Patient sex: M
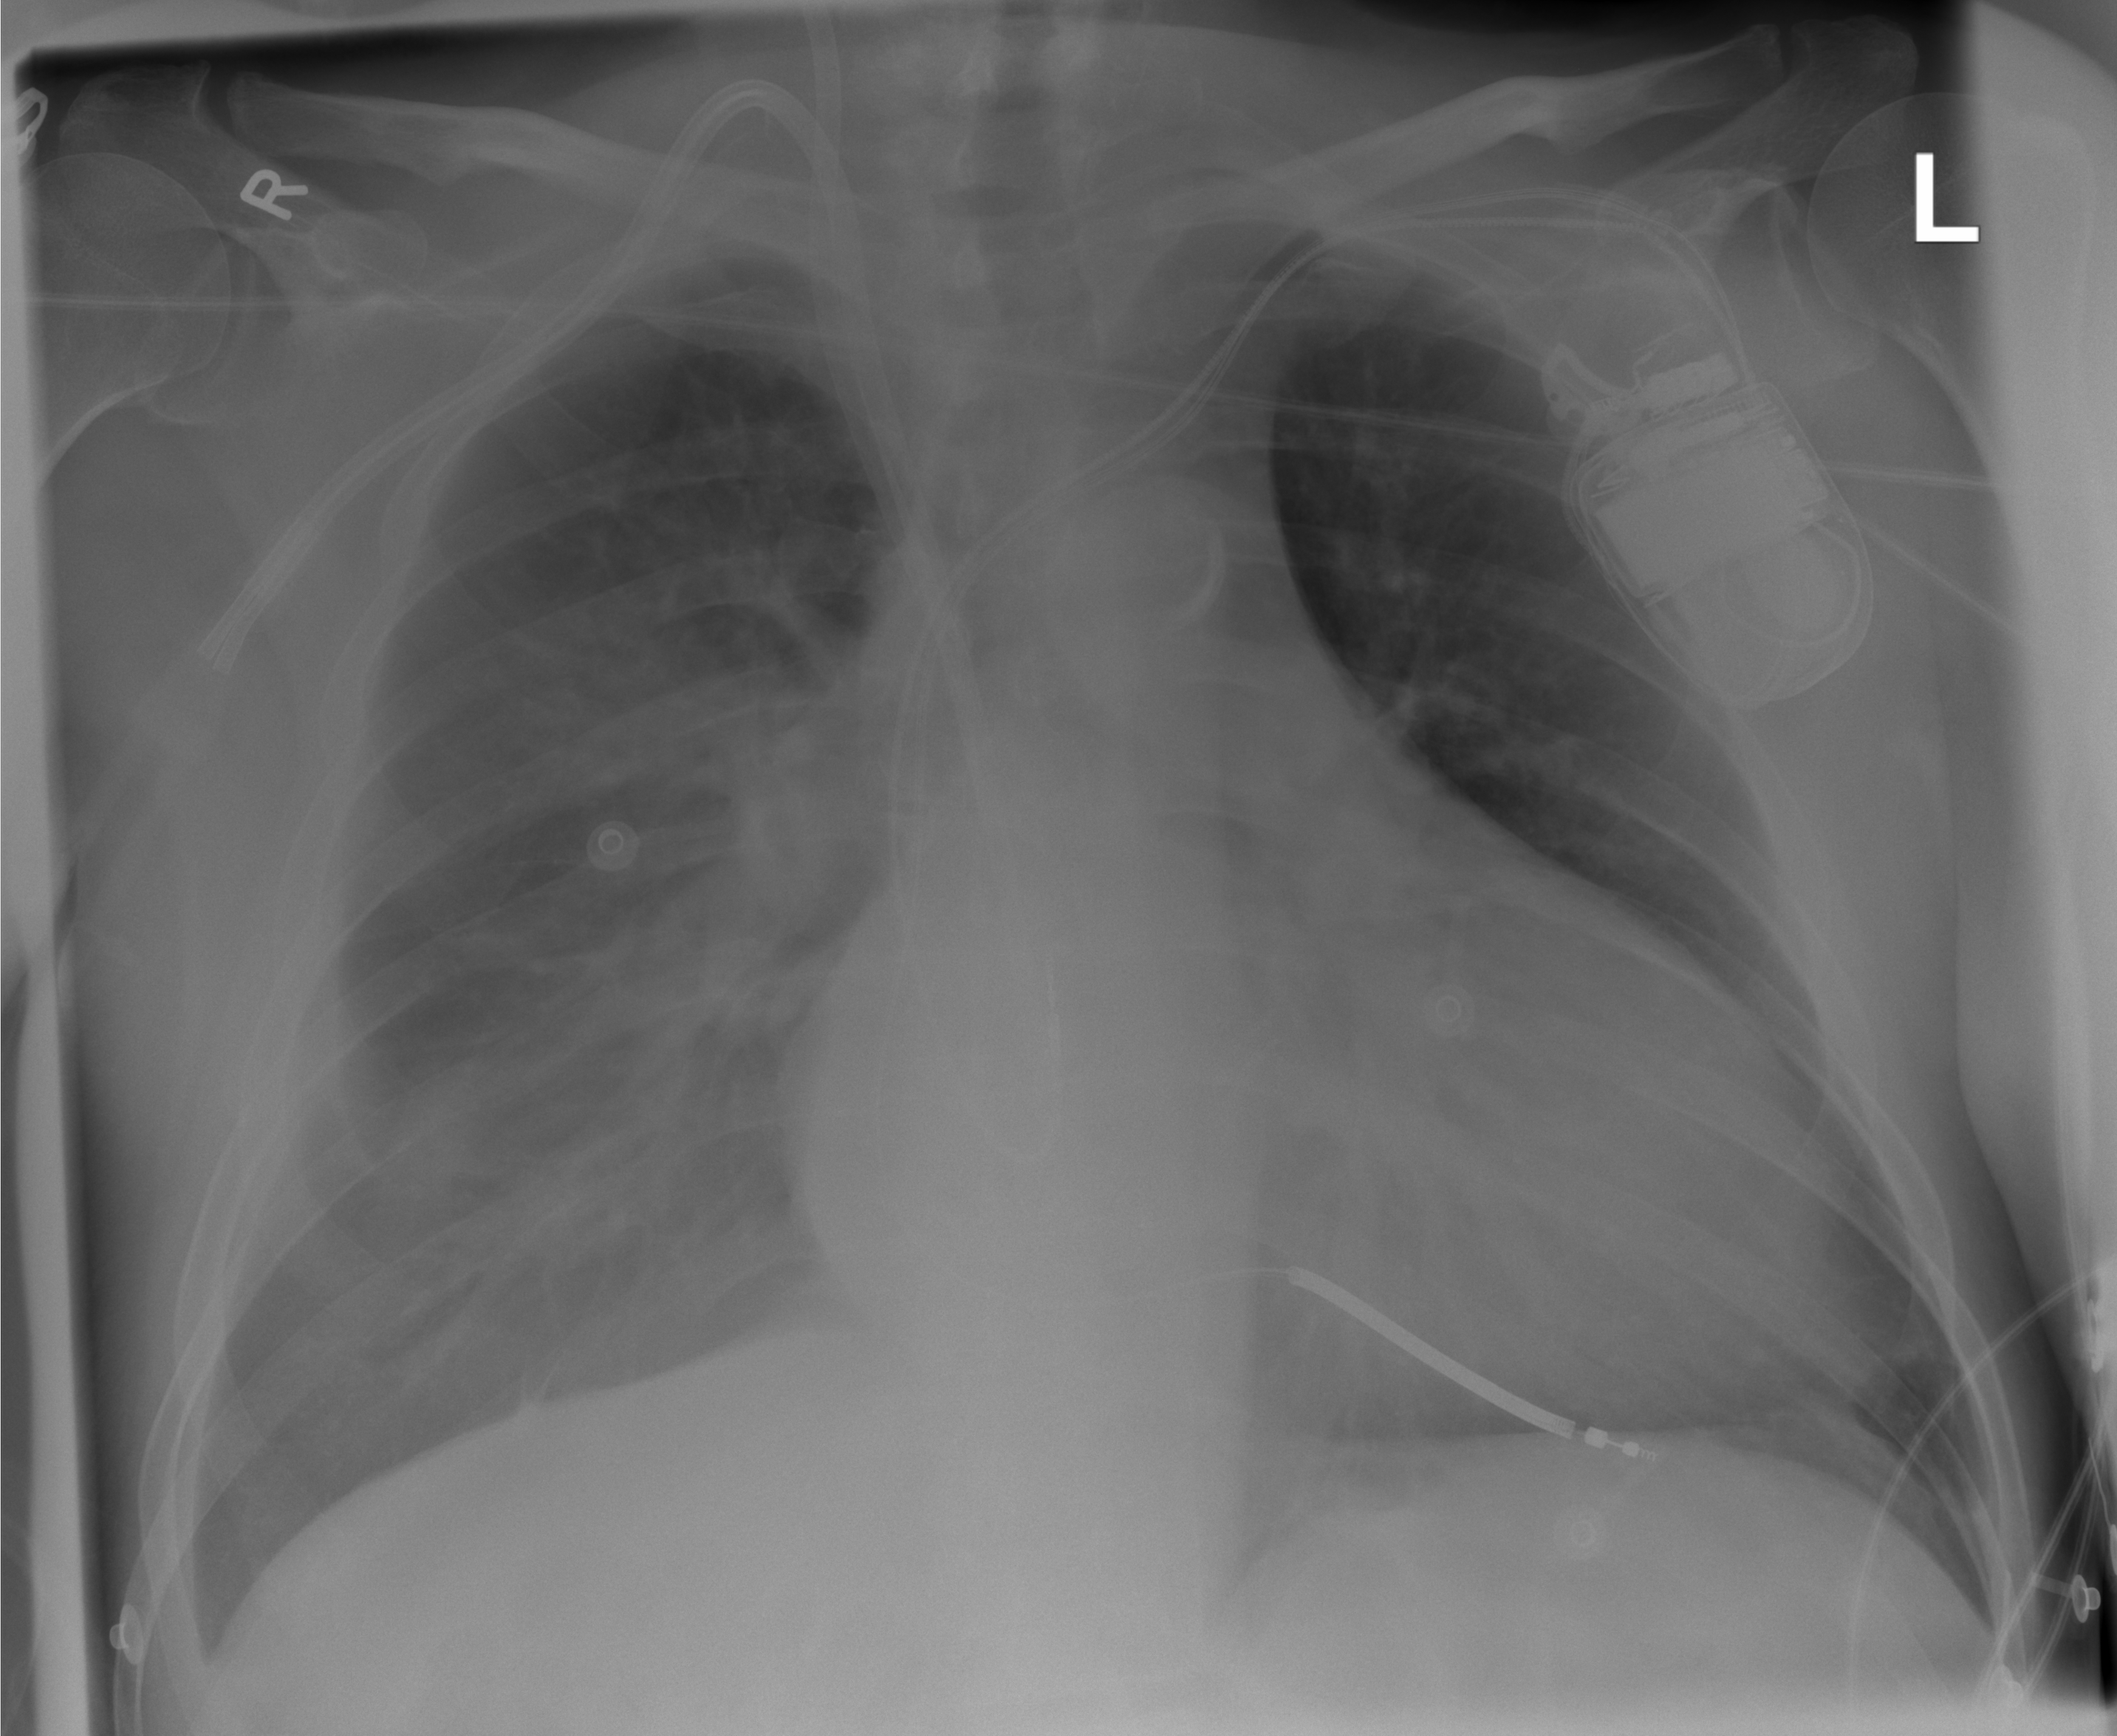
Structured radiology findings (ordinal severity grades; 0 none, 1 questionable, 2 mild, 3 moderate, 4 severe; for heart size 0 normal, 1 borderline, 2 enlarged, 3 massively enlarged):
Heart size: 3
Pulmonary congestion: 2
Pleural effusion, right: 0
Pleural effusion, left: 0
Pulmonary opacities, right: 3
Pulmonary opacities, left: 0
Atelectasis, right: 2
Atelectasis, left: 0